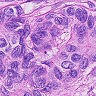
Metastatic tissue present: yes